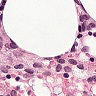
Metastatic tissue present: no